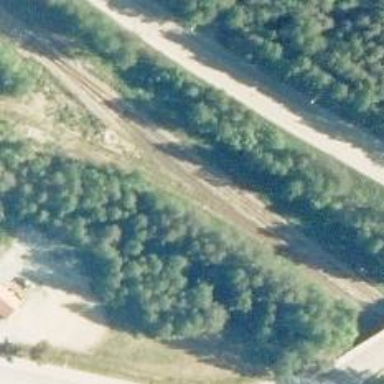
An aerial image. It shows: Railway yard.